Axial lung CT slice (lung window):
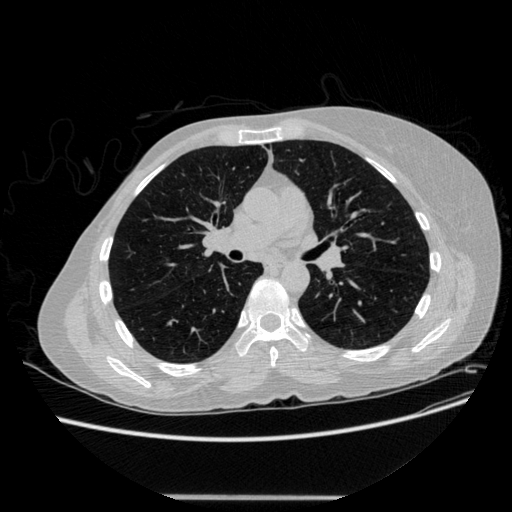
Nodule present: no